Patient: sex M, age 83
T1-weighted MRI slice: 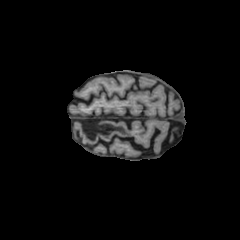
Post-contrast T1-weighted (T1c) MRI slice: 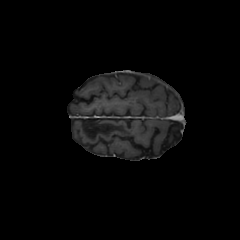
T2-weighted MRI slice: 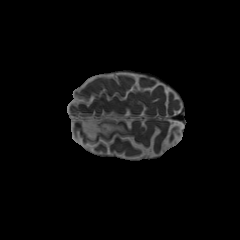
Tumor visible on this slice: no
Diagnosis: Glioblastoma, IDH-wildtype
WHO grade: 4